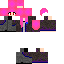
A female human skin with medium skin, wearing brown long hair dressed in a blue hoodie and brown pants, featuring a closed mouth.